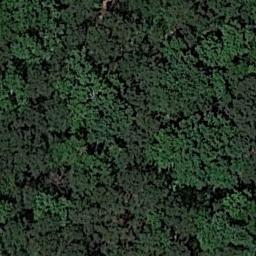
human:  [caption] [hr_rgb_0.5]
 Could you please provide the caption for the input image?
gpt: There are some crisscross paths on this land .

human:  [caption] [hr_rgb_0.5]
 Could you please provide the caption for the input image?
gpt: Many dense green trees are in a forest .

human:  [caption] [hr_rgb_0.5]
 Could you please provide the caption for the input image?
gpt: The forest is full of green trees .

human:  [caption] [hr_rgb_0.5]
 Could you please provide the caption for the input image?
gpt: The forest has a lot of dense green trees of different color depths .

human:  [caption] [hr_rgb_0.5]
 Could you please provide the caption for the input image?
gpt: A dense forest with many green trees .